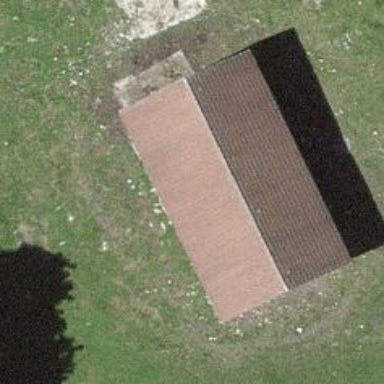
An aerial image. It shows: Cabin is depicted in the image.